Question: i would like to add a frame to a picture using Java and Javafx and then save the framed picture. What would be the best way to do that?
For example say I have a photo of a landscape and want to add a frame to it. The framed photo should look like this:
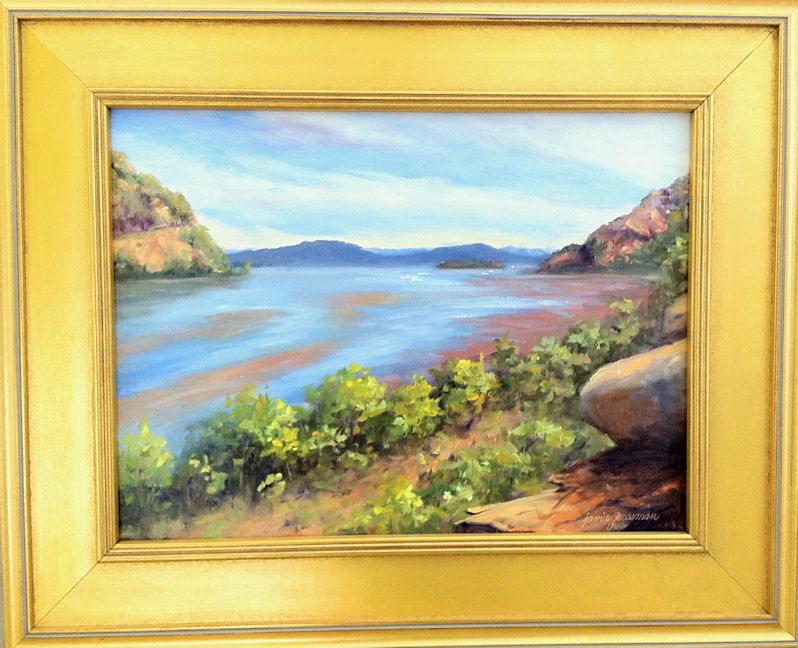
Answer: You could add two images, first the frame, then the image, to the same canvas like this:
'''
GraphicsContext gc1 = canvas.getGraphicsContext2D();
gc1.drawImage(frameimage,0,0,image.getFitWidth()+20,image.getFitHeight()+20);
GraphicsContext gc = canvas.getGraphicsContext2D();
gc.drawImage(i,10,10,image.getFitWidth(),image.getFitHeight());
'''
and then save them as png (or whatever format you like) using the function:
'''
FileChooser fileChooser = new FileChooser();
FileChooser.ExtensionFilter extFilter =new FileChooser.ExtensionFilter("png files (*.png)", "*.png");
fileChooser.getExtensionFilters().add(extFilter);
Stage primaryStage = (Stage) canvas.getScene().getWindow();
File file = fileChooser.showSaveDialog(primaryStage);
if(file != null){
try {
WritableImage writableImage = new WritableImage((int)canvas.getWidth(), (int)canvas.getHeight());
canvas.snapshot(null, writableImage);
RenderedImage renderedImage = SwingFXUtils.fromFXImage(writableImage, null);
File file1 = new File(file.getAbsolutePath()+".png");
file.renameTo(file1);
ImageIO.write(renderedImage, "png", file1);
} catch (IOException ex) {
ex.printStackTrace();
}
'''